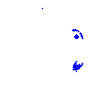
Particle: pion